Question: I have integrated Checkout by Amazon(CBA) in my application. It working fine in outside the Facebook. In Facebook, it blocking the Amazon login popup window.

When i use to click 'Pay with Amazon' button, it should ask for Amazon login in pop-up window but there is no response. Is there any issue with Facebook iframe? Please help me.
Thanks!!
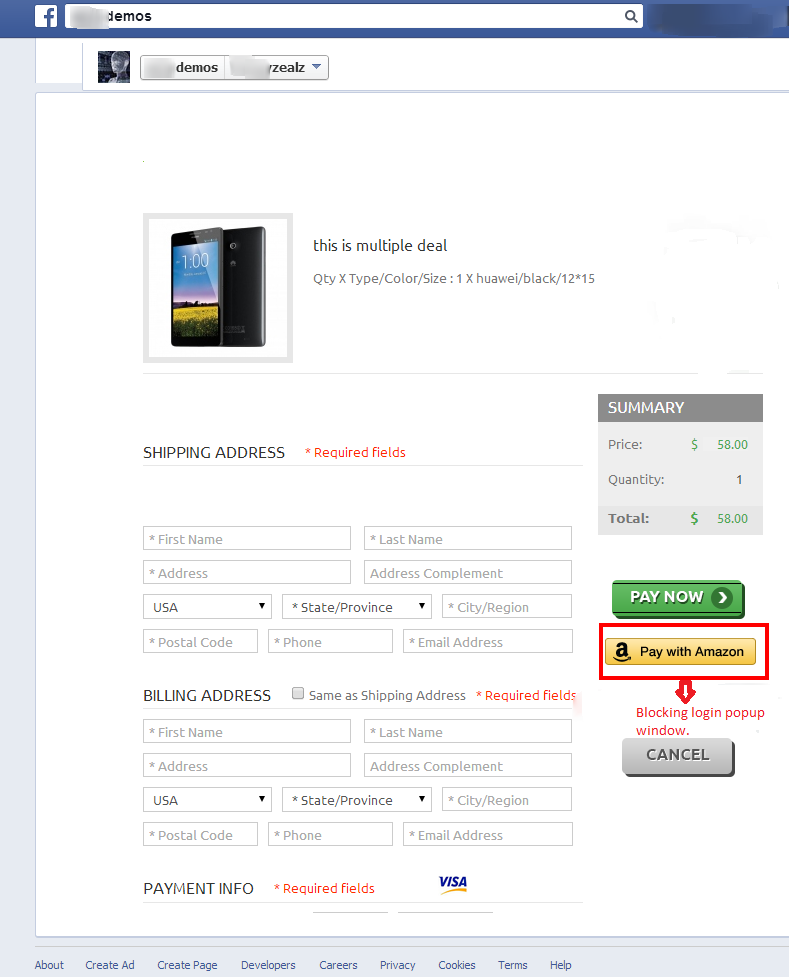
Answer: Amazon payments won't work in Facebook iframe. That the message i got from Amazon support.